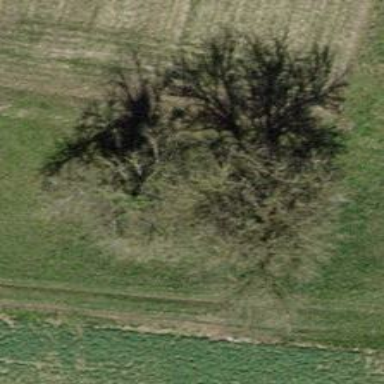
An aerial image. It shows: Beautiful tree in nature.